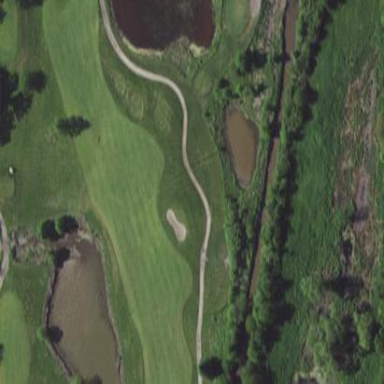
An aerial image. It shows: Grassy area designated as golf fairway.